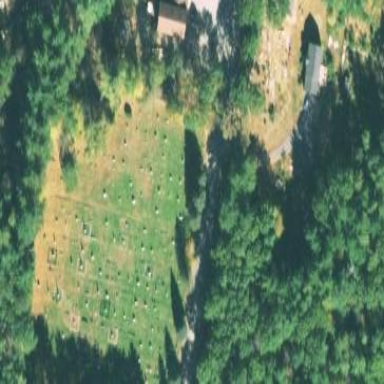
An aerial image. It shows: Cemetery with historical significance.